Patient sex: F
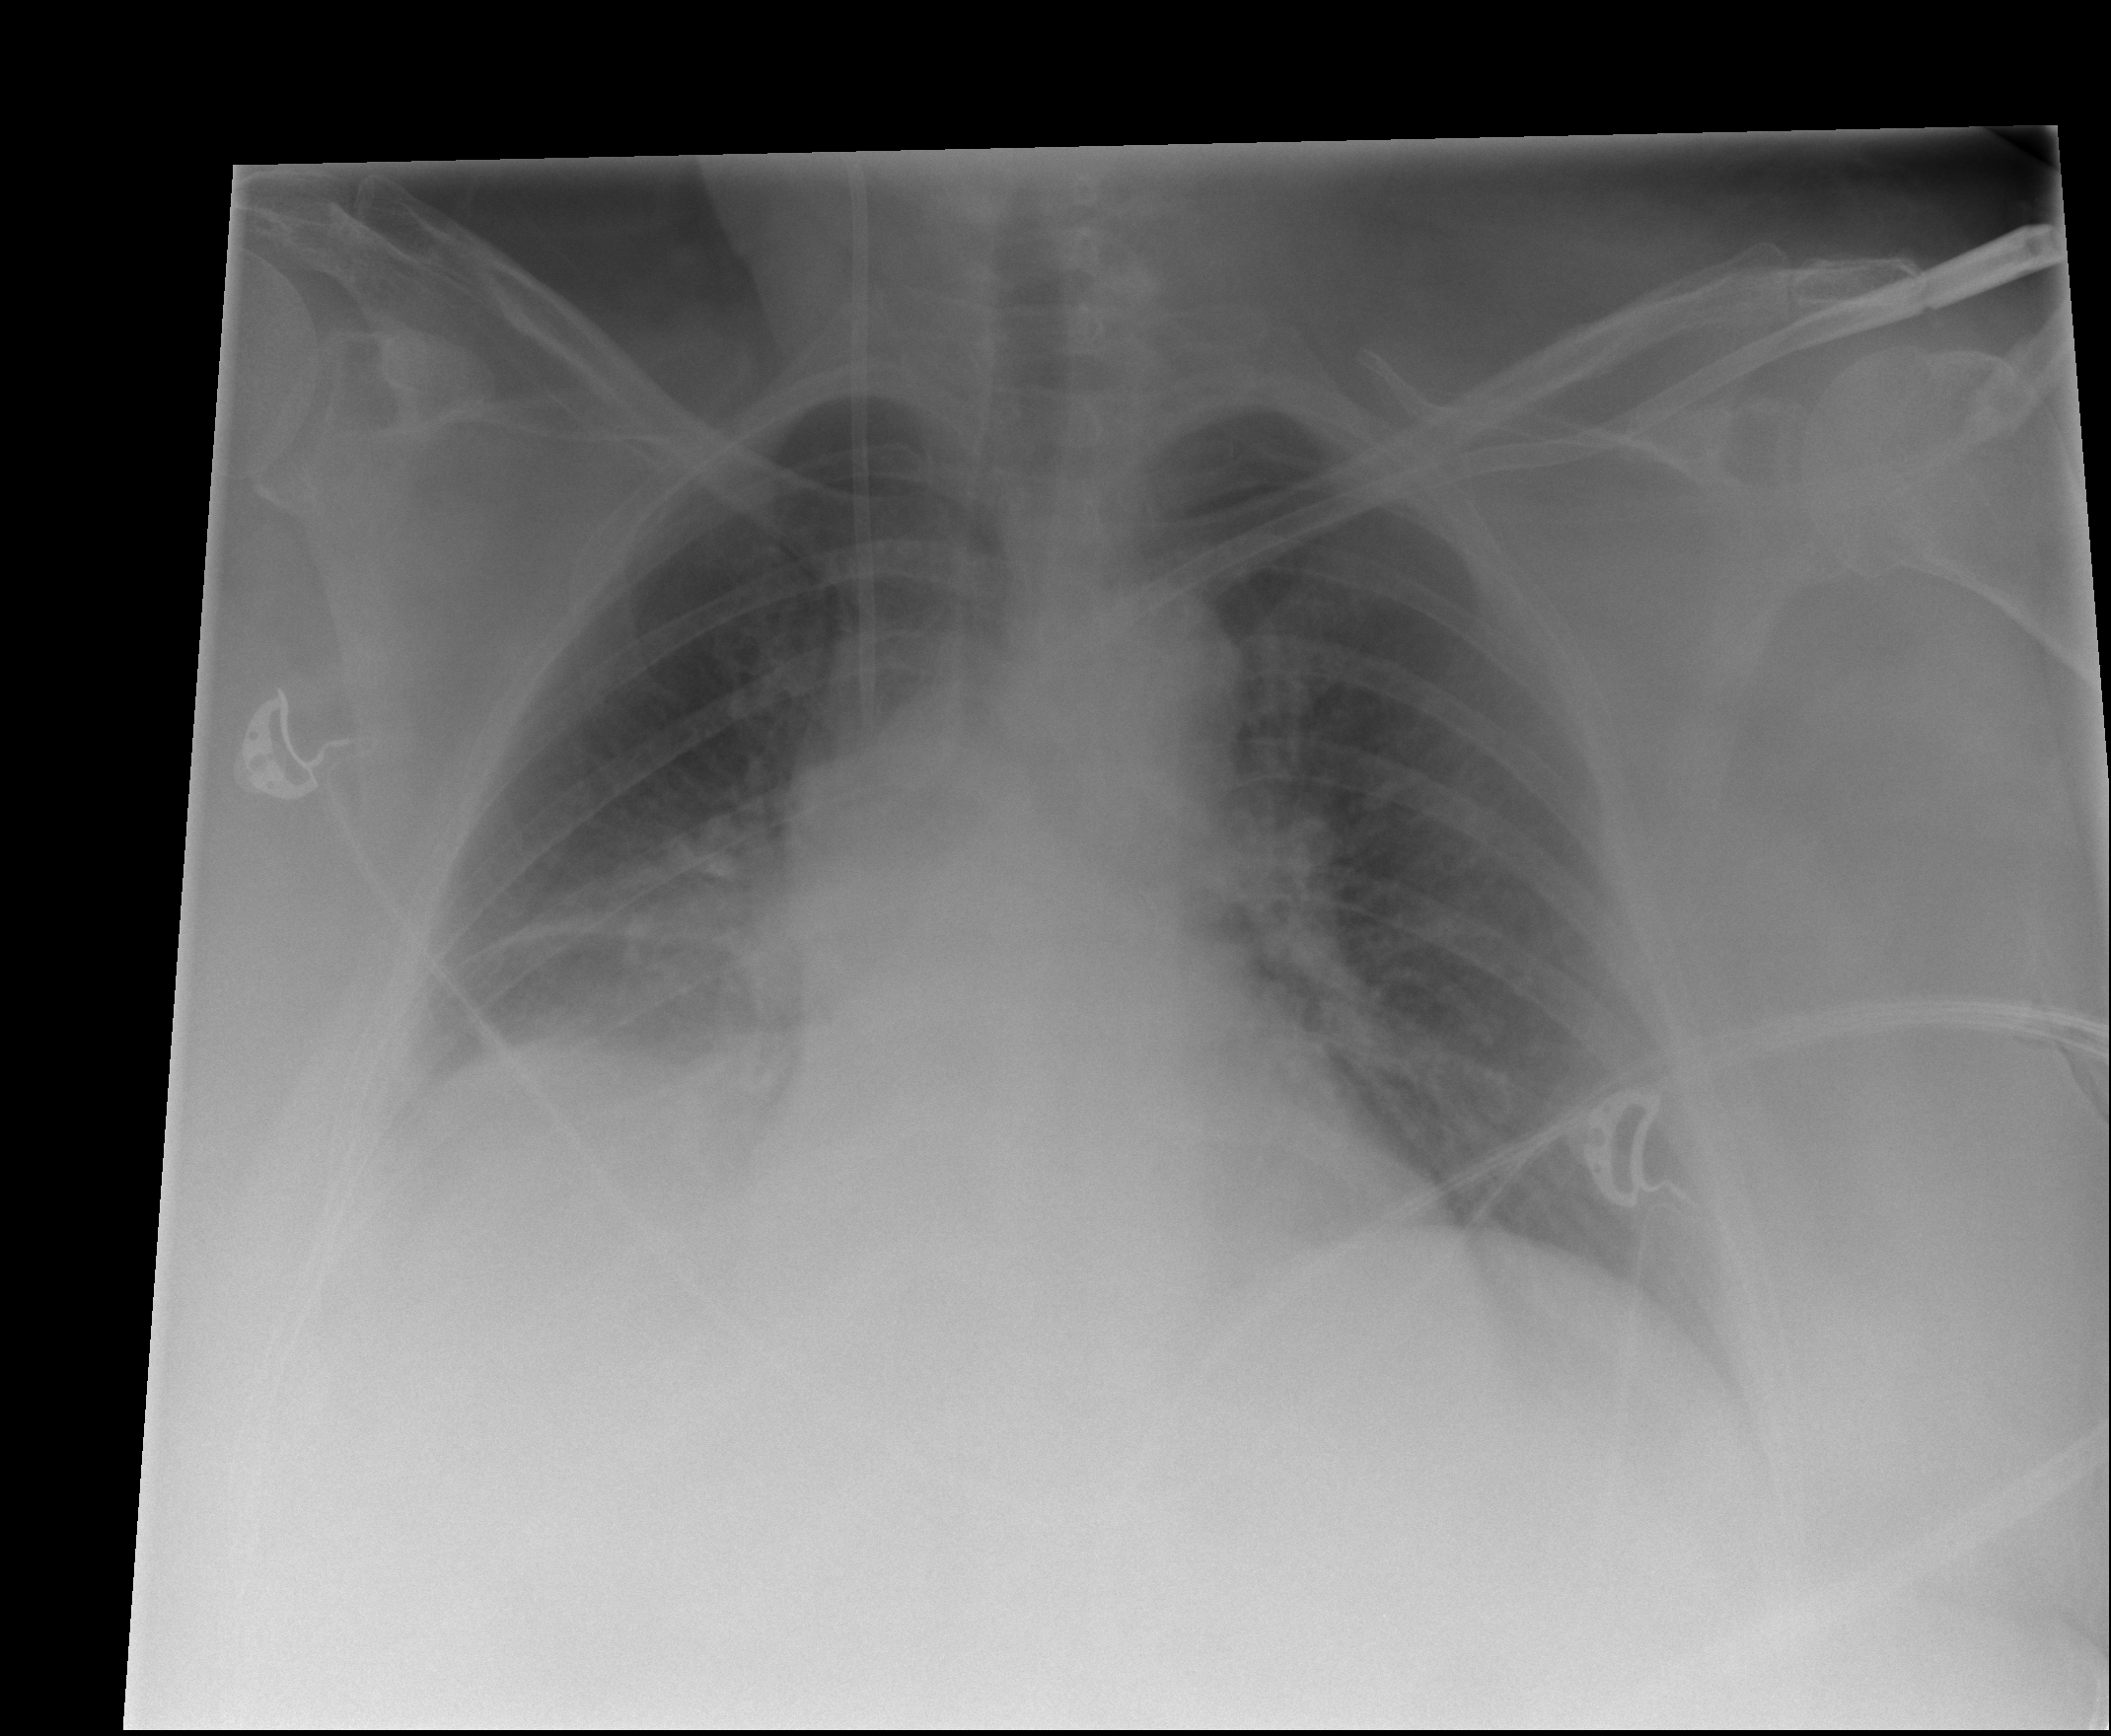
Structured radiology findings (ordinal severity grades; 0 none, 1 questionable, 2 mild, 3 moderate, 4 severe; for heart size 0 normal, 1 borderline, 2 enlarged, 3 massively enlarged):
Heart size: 2
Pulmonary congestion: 2
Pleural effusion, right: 2
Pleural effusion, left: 0
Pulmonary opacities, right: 0
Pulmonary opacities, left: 0
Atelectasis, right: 3
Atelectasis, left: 0